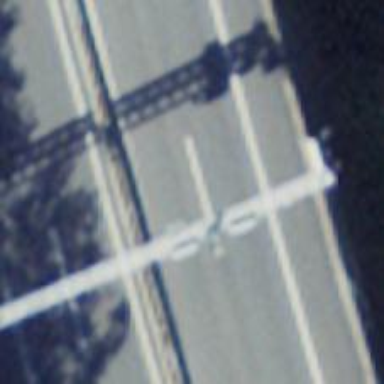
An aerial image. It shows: Gantry structure.